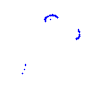
Particle: proton